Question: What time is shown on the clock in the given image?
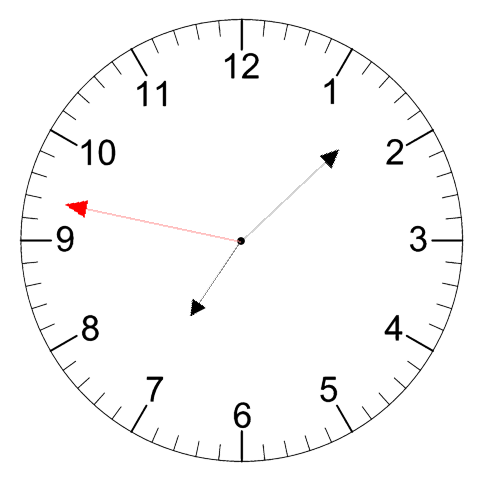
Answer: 07:07:47